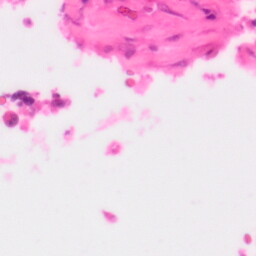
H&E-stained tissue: Colon